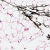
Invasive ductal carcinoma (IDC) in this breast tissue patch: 0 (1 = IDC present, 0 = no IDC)